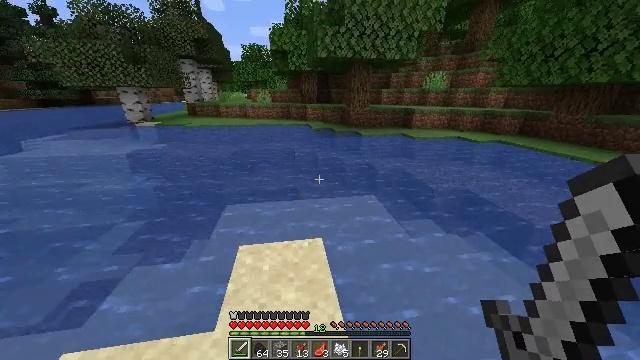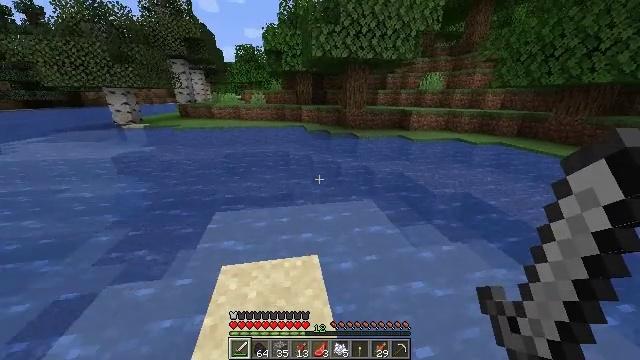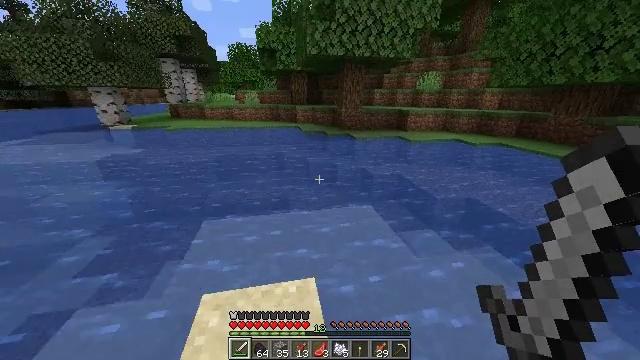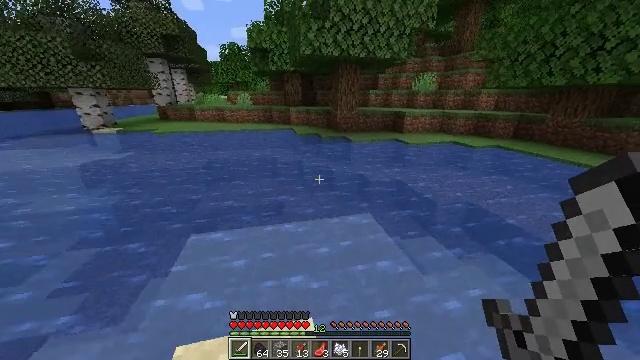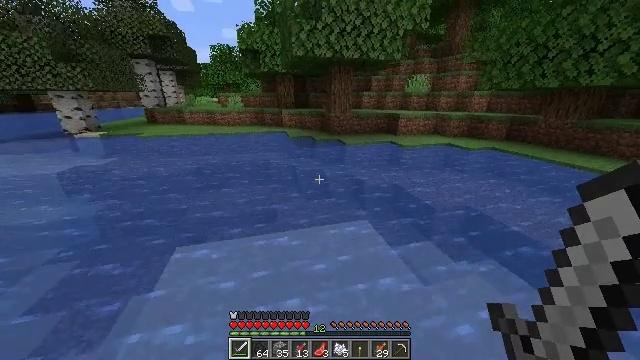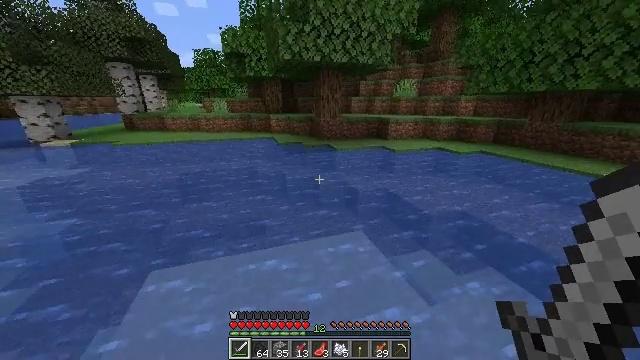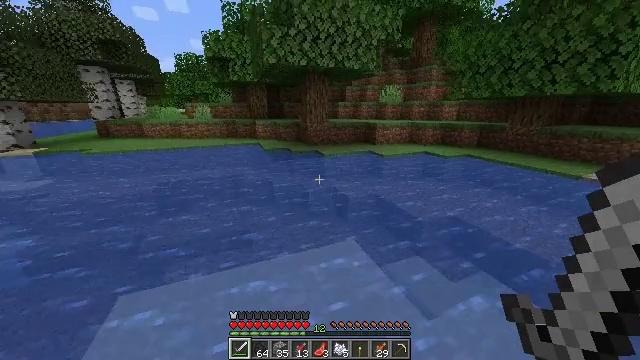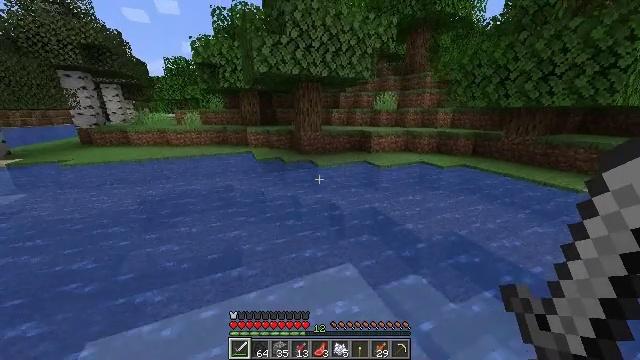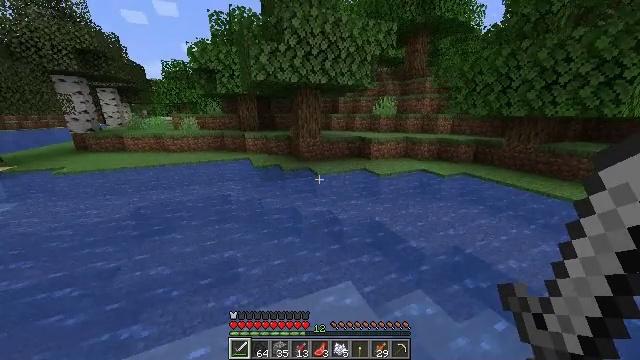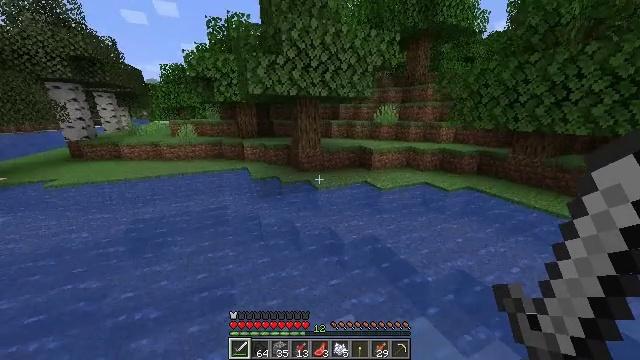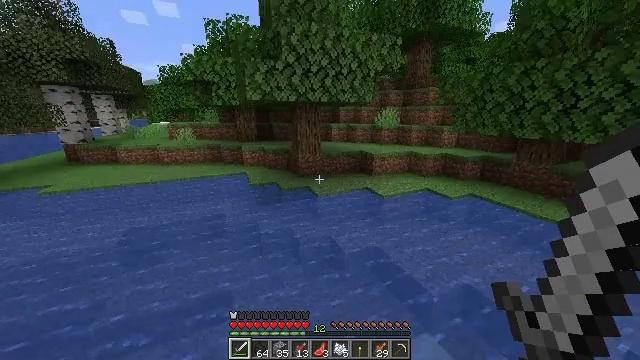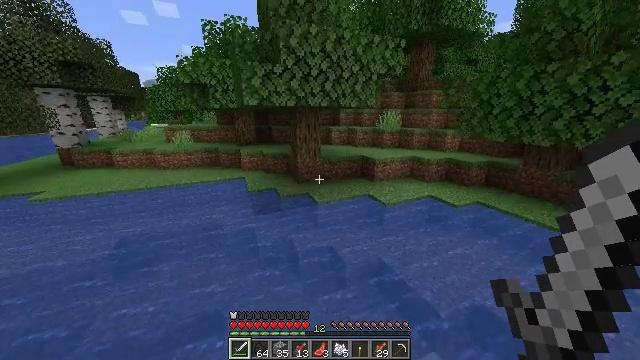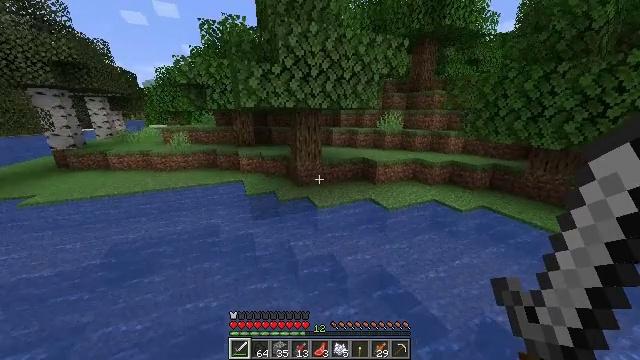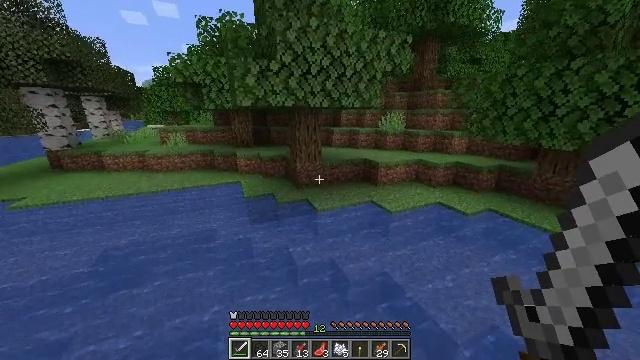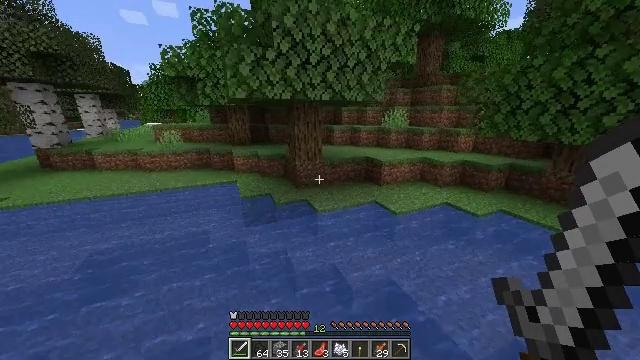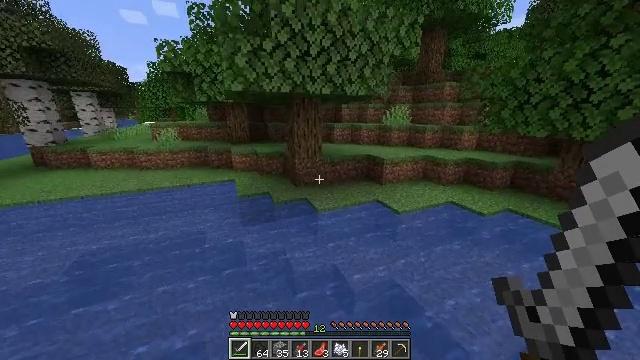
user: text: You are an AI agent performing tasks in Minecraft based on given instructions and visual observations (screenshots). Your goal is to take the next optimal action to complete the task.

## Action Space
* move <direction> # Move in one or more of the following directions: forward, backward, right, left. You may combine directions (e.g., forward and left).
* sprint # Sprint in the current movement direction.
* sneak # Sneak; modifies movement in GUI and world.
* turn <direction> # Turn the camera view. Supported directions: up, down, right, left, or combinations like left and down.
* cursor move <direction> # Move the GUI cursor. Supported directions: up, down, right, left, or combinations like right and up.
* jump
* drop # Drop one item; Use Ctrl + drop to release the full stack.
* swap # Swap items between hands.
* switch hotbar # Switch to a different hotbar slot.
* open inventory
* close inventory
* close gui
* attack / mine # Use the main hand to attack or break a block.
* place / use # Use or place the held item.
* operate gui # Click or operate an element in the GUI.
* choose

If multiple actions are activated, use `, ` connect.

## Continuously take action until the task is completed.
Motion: motion action
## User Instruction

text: Put raw salmon in the furnace to craft cooked salmon.
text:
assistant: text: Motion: move forward, turn right
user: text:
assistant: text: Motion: move forward, turn right
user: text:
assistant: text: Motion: move forward, turn right
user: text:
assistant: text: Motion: move forward, turn right
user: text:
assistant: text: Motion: move forward, turn right and up
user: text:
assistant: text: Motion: move forward, turn right and up
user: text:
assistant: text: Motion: move forward, turn right, jump
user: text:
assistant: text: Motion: move forward, jump
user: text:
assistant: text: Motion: move forward, jump
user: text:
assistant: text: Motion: move forward, jump
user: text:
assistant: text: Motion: move forward, jump
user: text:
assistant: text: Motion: move forward, jump
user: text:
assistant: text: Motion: move forward, jump
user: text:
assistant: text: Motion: move forward, jump
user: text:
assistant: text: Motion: move forward, jump
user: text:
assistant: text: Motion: move forward, jump
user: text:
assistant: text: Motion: move forward, jump
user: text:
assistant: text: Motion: move forward, jump
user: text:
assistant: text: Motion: move forward, jump
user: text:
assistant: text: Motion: move forward, jump
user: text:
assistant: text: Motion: move forward, jump
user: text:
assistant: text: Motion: move forward, jump
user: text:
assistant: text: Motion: move forward, turn up, jump
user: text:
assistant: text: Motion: move forward, turn up, jump
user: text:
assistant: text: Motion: move forward, jump
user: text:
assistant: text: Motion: move forward, jump
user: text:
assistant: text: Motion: move forward, jump
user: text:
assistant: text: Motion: move forward, jump
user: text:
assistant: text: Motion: move forward, jump
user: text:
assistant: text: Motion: move forward, jump